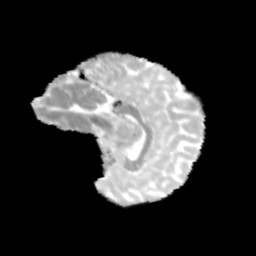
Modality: MD
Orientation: sagittal
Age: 11
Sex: female
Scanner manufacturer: siemens
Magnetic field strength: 3 T
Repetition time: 3.8 s
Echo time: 0.07 s